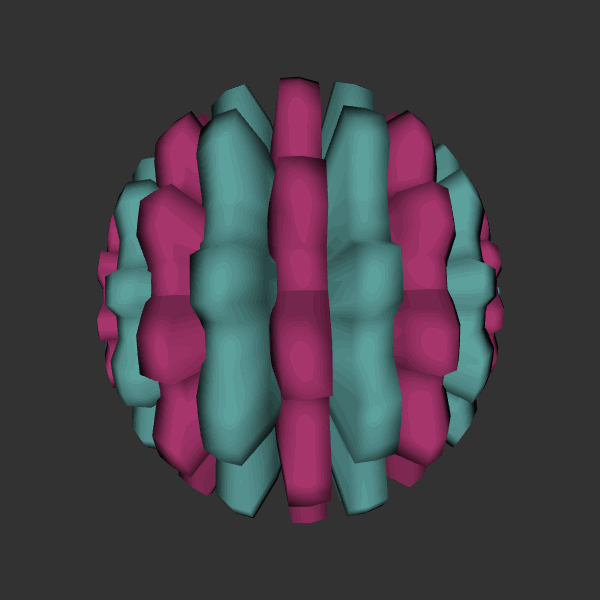
Background: dark